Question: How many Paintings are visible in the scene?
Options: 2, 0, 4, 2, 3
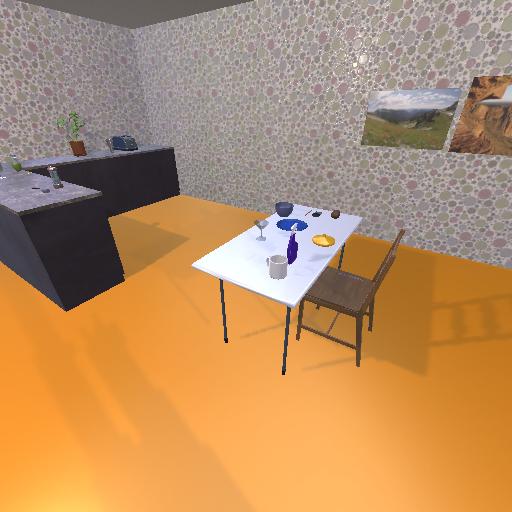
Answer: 2